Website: lowes
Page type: receipt
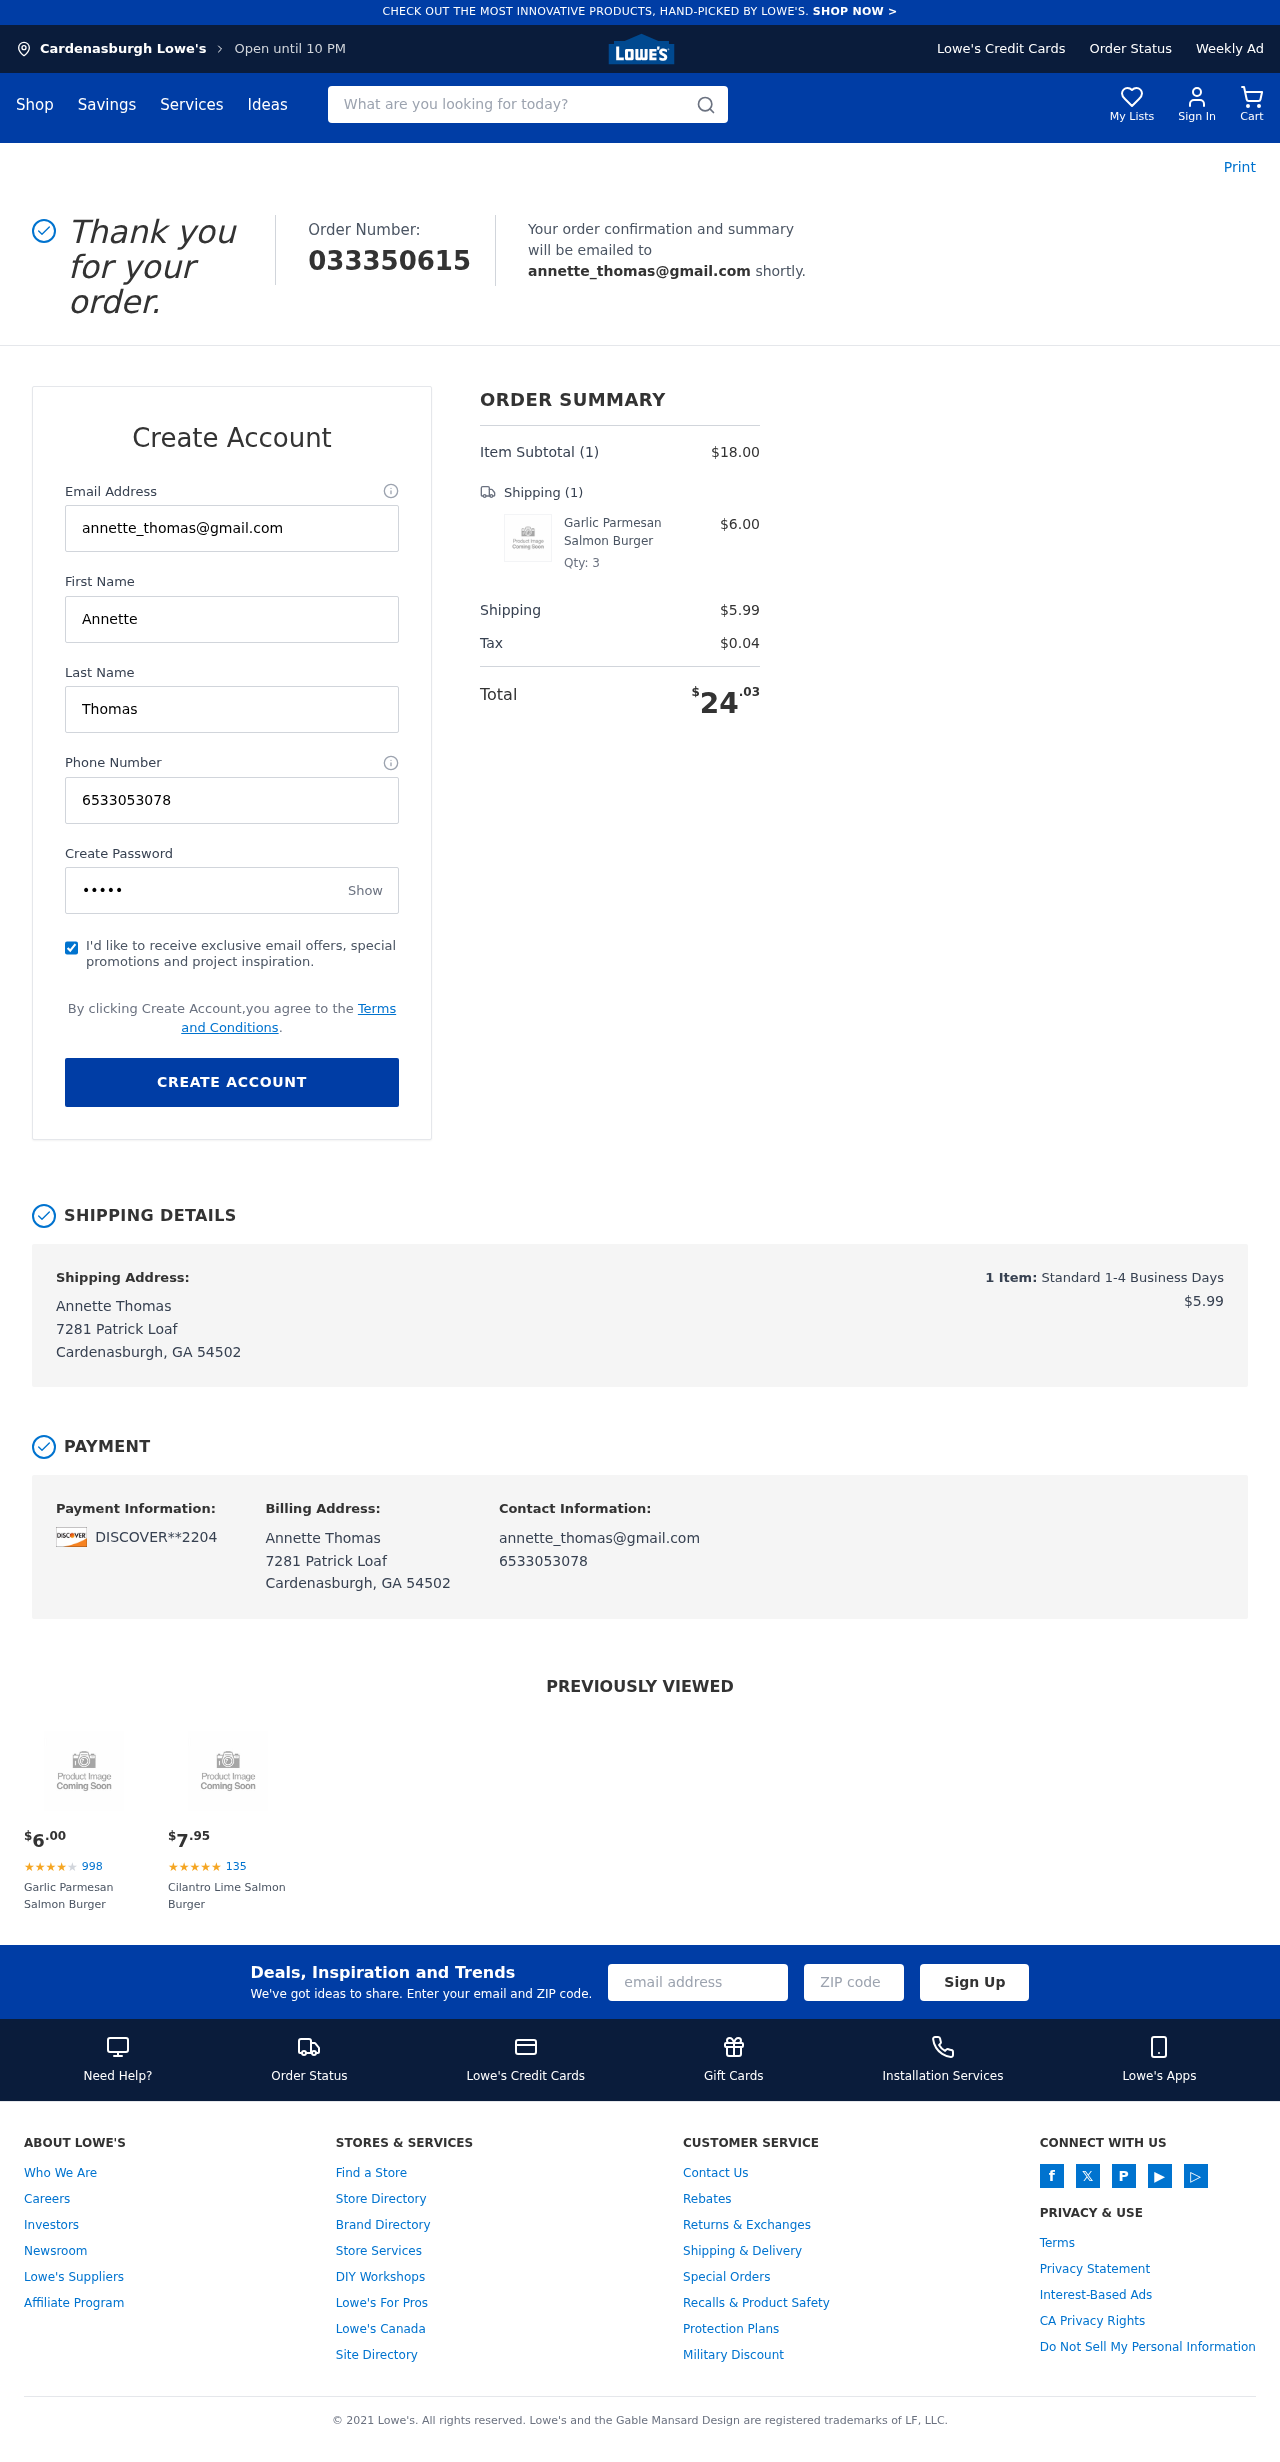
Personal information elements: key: PII_CARD_LAST4
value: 2204
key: PII_CARD_TYPE
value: DISCOVER
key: PII_CITY
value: Cardenasburgh
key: PII_EMAIL
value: annette_thomas@gmail.com
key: PII_FULLNAME
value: Annette Thomas
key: PII_PHONE
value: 6533053078
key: PII_STREET
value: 7281 Patrick Loaf
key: PII_FIRSTNAME
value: Annette
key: PII_LASTNAME
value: Thomas
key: PII_CITY_STATE_ZIP
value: Cardenasburgh, GA 54502
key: PII_FULLNAME2
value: Annette Thomas
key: PII_FULLNAME3
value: Annette Thomas
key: PII_FIRSTNAME2
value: Annette
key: PII_FIRSTNAME3
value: Annette
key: PII_LASTNAME2
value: Thomas
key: PII_LASTNAME3
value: Thomas
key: PII_FIRSTNAME_DERIVED
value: Annette
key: PII_LASTNAME_DERIVED
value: Thomas
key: PII_FULLNAME_DERIVED
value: Annette Thomas
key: PII_NAME_FULL_DERIVED
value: Annette Thomas
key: PII_POSTCODE
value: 54502
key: PII_STATE_ABBR
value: GA
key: PII_POSTCODE_FULL
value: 54502
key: PII_CITY_STATE
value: Cardenasburgh, GA
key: PII_POSTCODE_NUMERIC
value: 54502
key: PII_EMAIL2
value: annette_thomas@gmail.com
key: PII_EMAIL3
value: annette_thomas@gmail.com
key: PII_PHONE_LINE
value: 3078
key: PII_PHONE_SUFFIX
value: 3078
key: PII_PHONE2
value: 6533053078
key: PII_PHONE3
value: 6533053078
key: PII_PHONE_NUMERIC
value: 6533053078
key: PII_PHONE_LINE_NUMERIC
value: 3078
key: PII_PHONE_SUFFIX_NUMERIC
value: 3078
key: PII_PHONE2_NUMERIC
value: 6533053078
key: PII_PHONE3_NUMERIC
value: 6533053078
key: PII_PHONE_DIGITS
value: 6533053078
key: PII_PHONE_LAST4
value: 3078
Product elements: key: PRODUCT1_NAME
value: Garlic Parmesan Salmon Burger
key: PRODUCT1_PRICE
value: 6
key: PRODUCT1_QUANTITY
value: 3
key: PRODUCT2_NAME
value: Cilantro Lime Salmon Burger
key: PRODUCT2_NUM_RATINGS
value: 135
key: PRODUCT2_PRICE
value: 7.95
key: PRODUCT1_PRICE2
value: $6.00
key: PRODUCT1_RATING2
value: ★
★
★
★
★
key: PRODUCT1_NUM_RATINGS2
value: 998
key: PRODUCT1_NAME2
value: Garlic Parmesan Salmon Burger
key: PRODUCT2_RATING
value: ★
★
★
★
★
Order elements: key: ORDER_ID
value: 033350615
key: ORDER_NUM_ITEMS
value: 1
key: ORDER_SUBTOTAL
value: $18.00
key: ORDER_NUM_ITEMS2
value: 1
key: ORDER_SHIPPING_COST
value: $5.99
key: ORDER_TAX
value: $0.04
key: ORDER_TOTAL
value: $24.03
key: ORDER_NUM_ITEMS3
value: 1
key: ORDER_SHIPPING_COST2
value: $5.99
Search elements: key: HEADER_SEARCH
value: What are you looking for today?